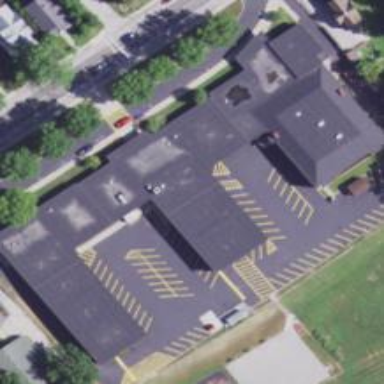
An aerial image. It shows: School.